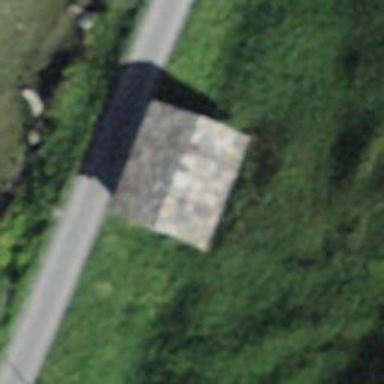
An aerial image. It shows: Shed.